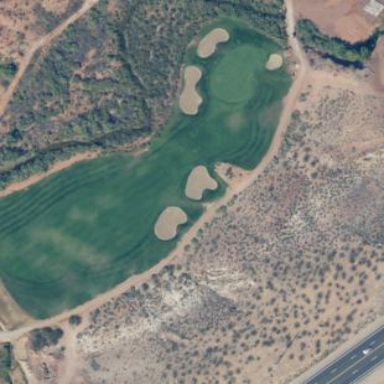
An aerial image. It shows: Area with grass used as rough in golf course.